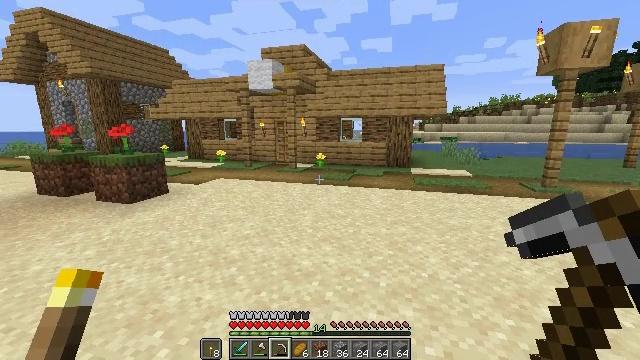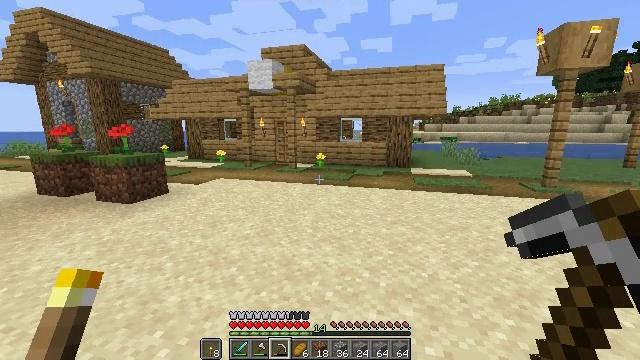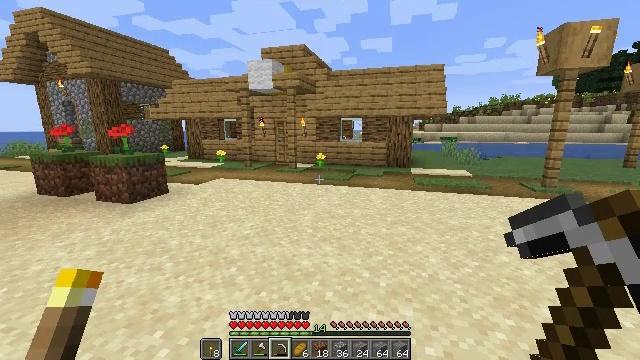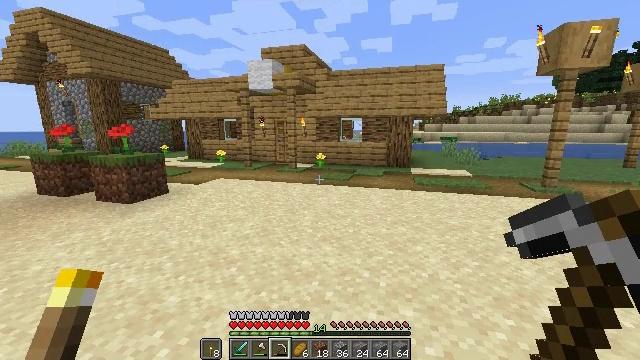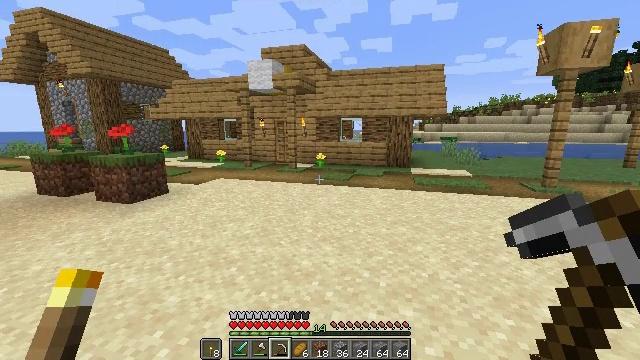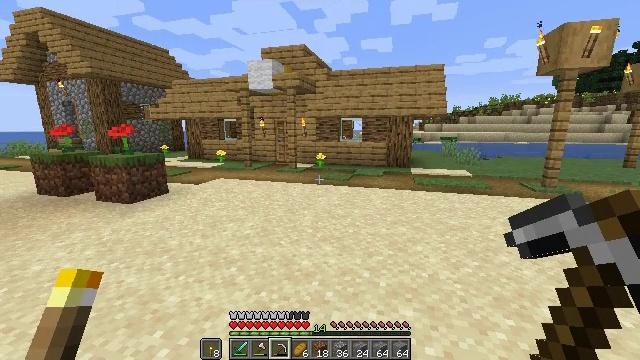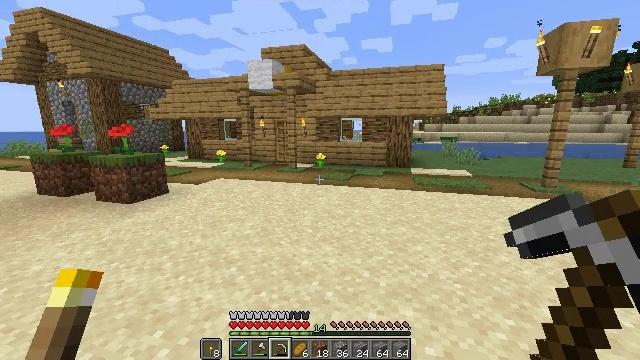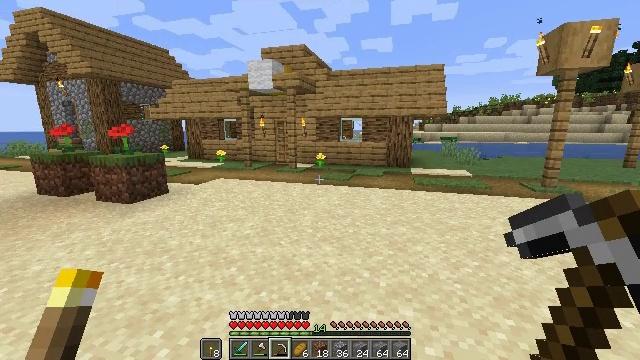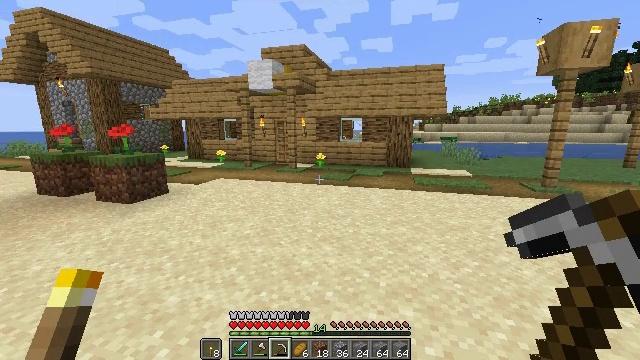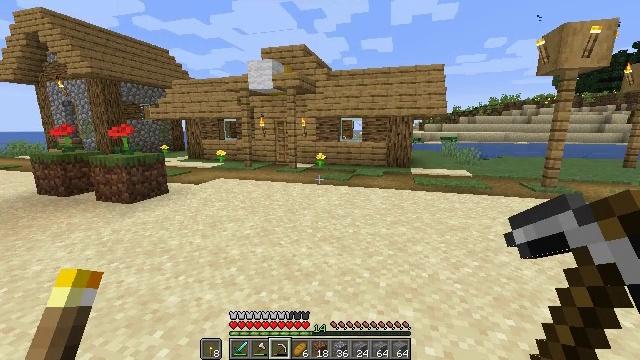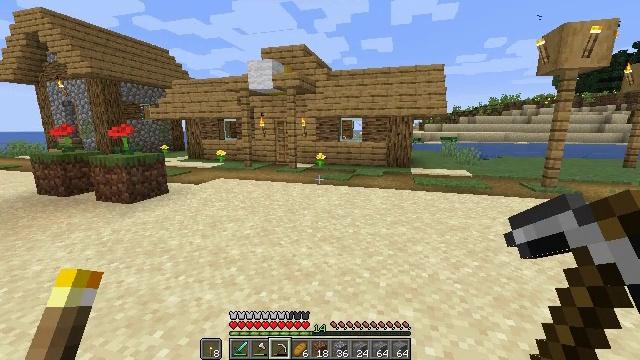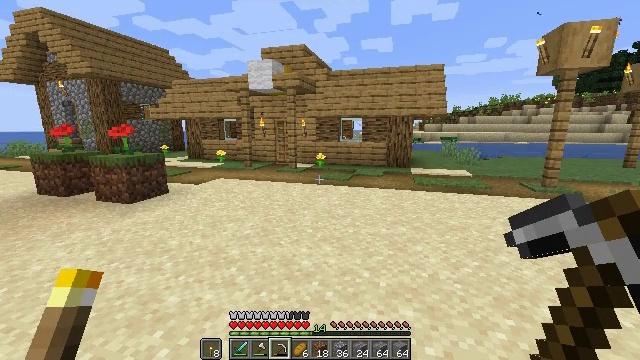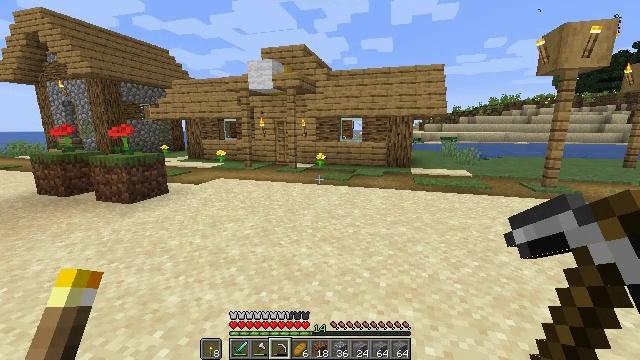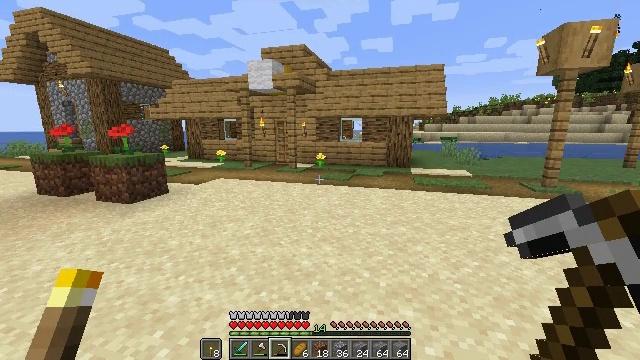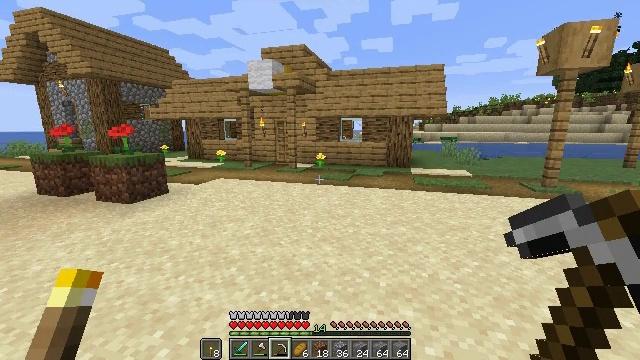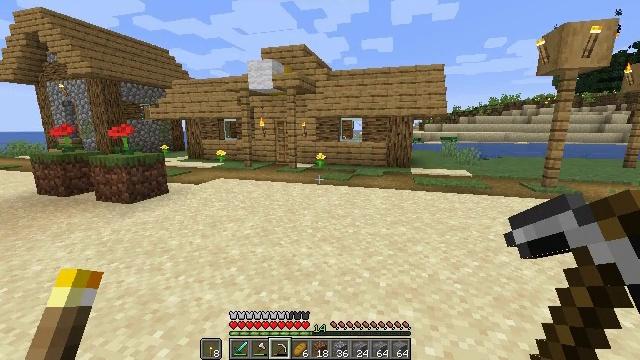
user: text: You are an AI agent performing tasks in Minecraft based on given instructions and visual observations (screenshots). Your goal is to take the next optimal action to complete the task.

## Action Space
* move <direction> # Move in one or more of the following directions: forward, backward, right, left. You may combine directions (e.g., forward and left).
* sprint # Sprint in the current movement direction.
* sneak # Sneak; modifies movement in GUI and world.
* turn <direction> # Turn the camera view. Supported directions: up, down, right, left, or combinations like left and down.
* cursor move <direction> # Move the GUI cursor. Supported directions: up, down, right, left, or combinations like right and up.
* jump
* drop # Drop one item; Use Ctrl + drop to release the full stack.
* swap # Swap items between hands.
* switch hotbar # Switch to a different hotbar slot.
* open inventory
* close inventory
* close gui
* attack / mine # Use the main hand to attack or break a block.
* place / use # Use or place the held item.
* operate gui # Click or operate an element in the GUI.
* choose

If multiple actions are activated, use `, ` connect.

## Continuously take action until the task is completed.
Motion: motion action
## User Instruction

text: Remove the oak stairs to repurpose them.
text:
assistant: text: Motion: no_op
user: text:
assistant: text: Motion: no_op
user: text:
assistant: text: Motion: no_op
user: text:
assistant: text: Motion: no_op
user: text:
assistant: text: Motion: no_op
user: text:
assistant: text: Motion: no_op
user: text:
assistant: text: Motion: no_op
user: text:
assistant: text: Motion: no_op
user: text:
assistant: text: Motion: no_op
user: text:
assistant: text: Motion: no_op
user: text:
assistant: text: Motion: no_op
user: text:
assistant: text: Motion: no_op
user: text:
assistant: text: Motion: no_op
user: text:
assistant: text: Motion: no_op
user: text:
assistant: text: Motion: no_op
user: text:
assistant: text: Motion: no_op
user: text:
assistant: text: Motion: no_op
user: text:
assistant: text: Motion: no_op
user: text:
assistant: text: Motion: no_op
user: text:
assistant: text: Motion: no_op
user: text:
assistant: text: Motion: no_op
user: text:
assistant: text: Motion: no_op
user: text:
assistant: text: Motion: no_op
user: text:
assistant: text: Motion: no_op
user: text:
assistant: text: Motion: no_op
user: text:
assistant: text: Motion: no_op
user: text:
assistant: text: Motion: no_op
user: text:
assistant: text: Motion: no_op
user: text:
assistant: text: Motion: no_op
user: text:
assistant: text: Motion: no_op